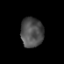
Tissue: prostate
Cell type: Myeloid cells
Senescence score: 0.7149
Nuclear area (px): 659
Mean DAPI intensity: 78.369